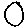
Label: circle